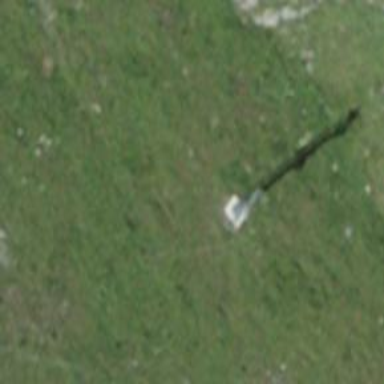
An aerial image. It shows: Pylon for aerialway.